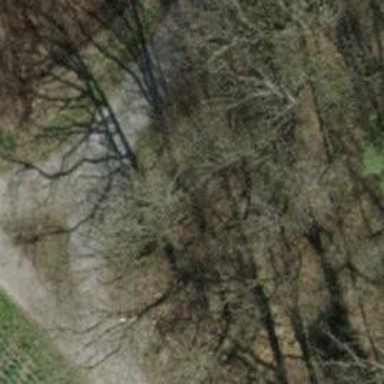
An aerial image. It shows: Brown bench in the vicinity.